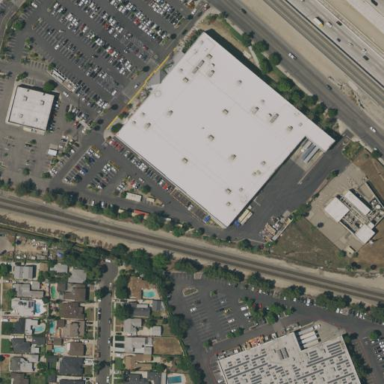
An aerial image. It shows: Retail building housing supermarket.